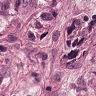
Metastatic tissue present: yes